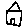
Label: house